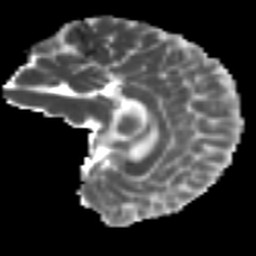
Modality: MD
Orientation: sagittal
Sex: male
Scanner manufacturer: ge
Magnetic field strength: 3 T
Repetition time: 7 s
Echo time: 0.08 s